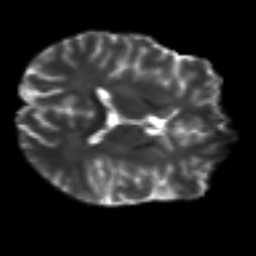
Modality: T2w
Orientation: axial
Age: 25
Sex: male
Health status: ill
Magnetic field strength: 3 T
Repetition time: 8.4 s
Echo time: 0.0926 s